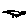
Label: bird